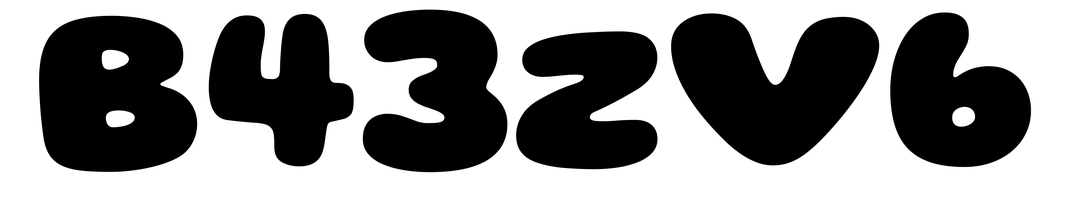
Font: Gluten_Black